Question: I am making first steps in iPython Notebook and Pandas (and fail to find proper keywords for Google...)
Can someone tell me how to change a table's look? Here, I would like datetimes not wrapped, shorten column title to decrease a cell's width (passenger_count), and rounding floats?

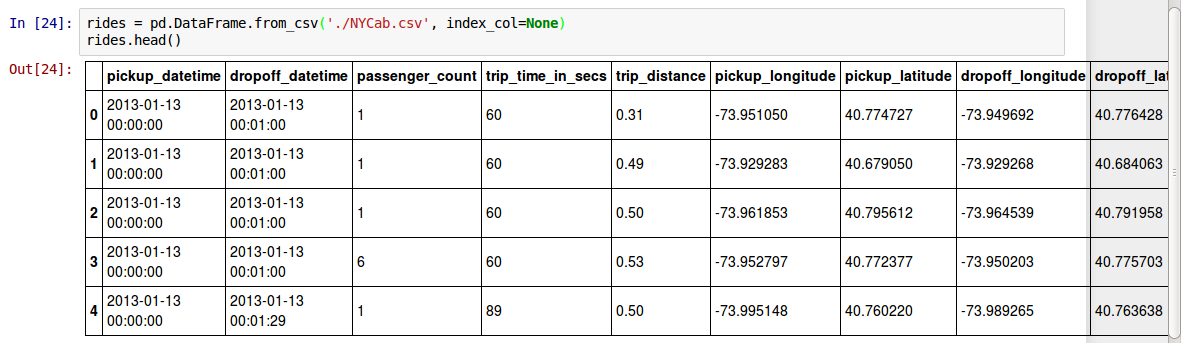
Answer: Here is my pandas setting preference, and hope it helps.
'''
import pandas as pd
# max no. of rows to display
pd.options.display.max_rows = 30
# max no. of columns to display
pd.options.display.max_columns = 6
# this limit the column width
pd.options.display.max_colwidth = 10
# this controls the floating rounding (precision, keep 4 decimals after .)
pd.options.display.precision = 5
'''
You can put these commands on your IPython profile config file 'ipython_config.py', so that everytime you start a either Qtconsole or Notebook session, these settings will be automatically loaded.
'''
c = get_config()
c.InteractiveShellApp.exec_lines = [
'import pandas as pd',
'pd.options.display.mpl_style = 'default'',
'pd.options.display.max_rows = 30',
'pd.options.display.max_columns = 6',
'pd.options.display.expand_frame_repr = False',
'pd.options.display.max_colwidth = 28',
'pd.options.display.precision = 5',
'import numpy as np',
'np.set_printoptions(precision=4, linewidth=90, threshold=25)',
'import matplotlib.pyplot as plt'
]
'''